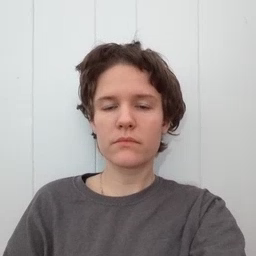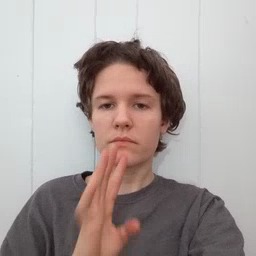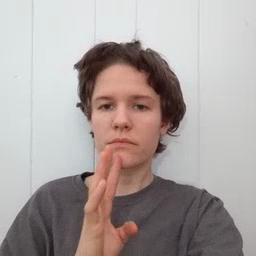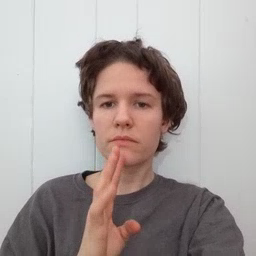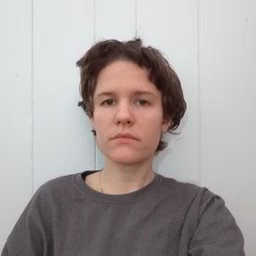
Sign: talk